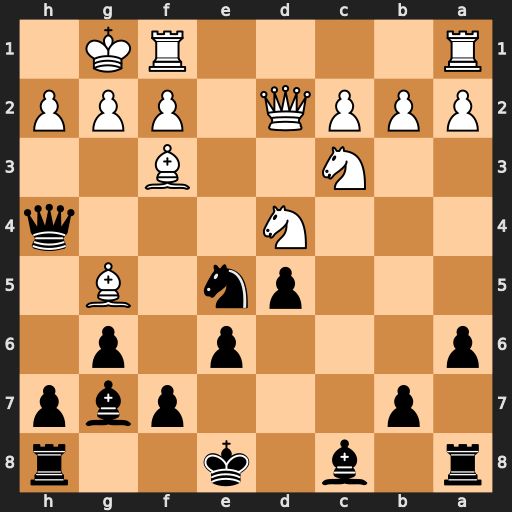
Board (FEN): r1b1k2r/1p3pbp/p3p1p1/3pn1B1/3N3q/2N2B2/PPPQ1PPP/R4RK1
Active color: b
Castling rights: kq
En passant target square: -
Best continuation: Qxd4 Qxd4 Nxf3+ gxf3 Bxd4